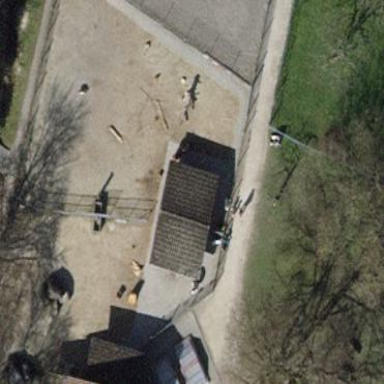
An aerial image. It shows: Hut.